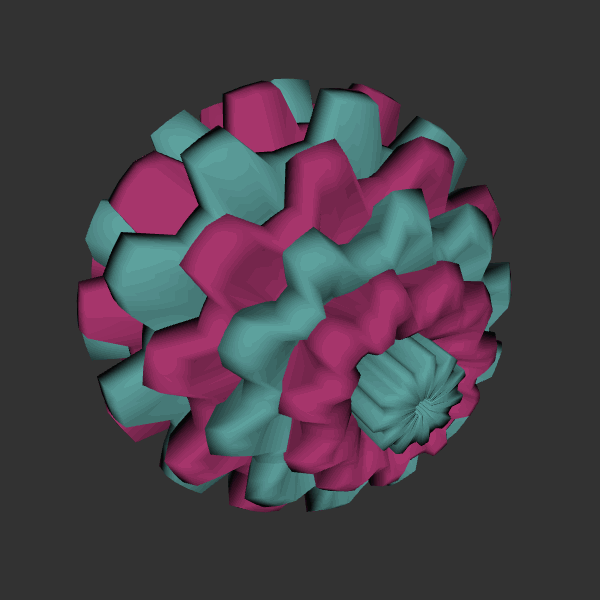
Background: dark